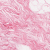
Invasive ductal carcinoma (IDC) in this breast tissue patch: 0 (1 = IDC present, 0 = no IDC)